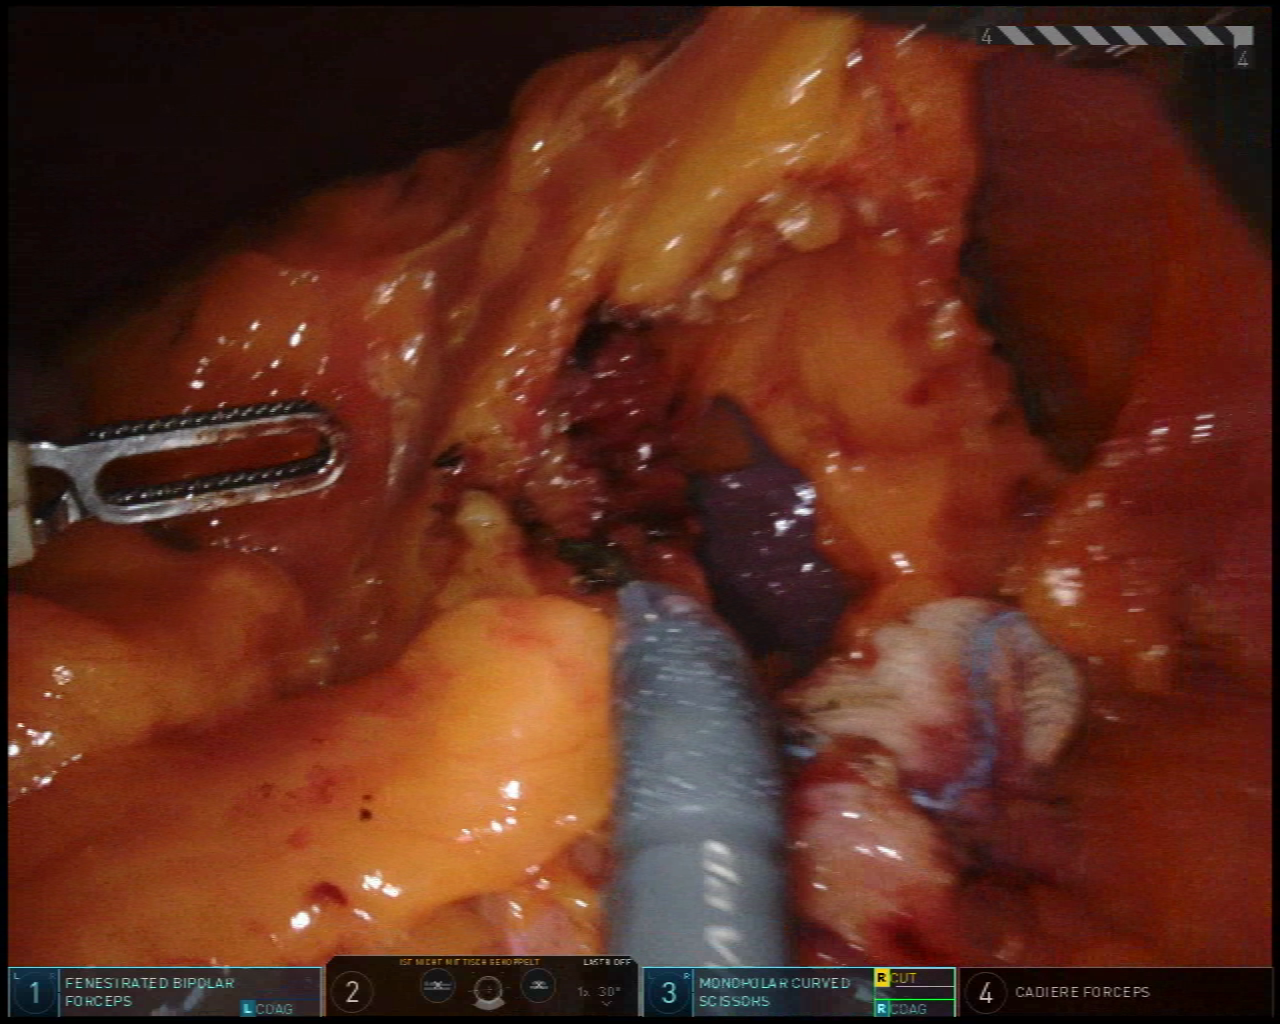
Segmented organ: spleen
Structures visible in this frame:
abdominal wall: no
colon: no
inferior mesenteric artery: no
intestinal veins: no
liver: no
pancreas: no
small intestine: no
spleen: yes
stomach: no
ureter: no
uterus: no
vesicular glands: no